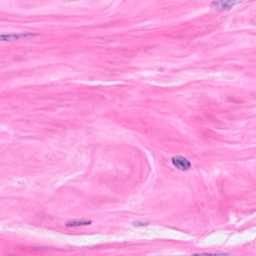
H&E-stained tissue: Breast